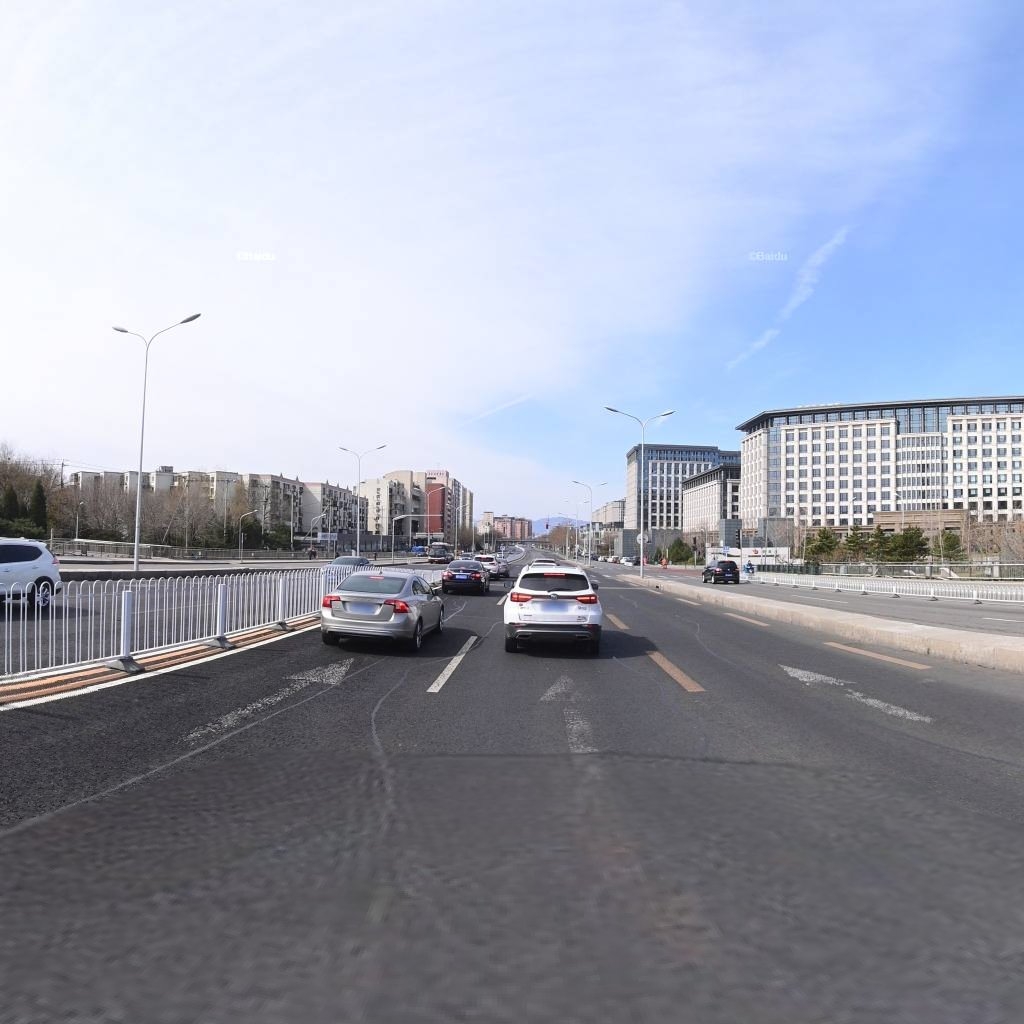
Region: Haidian
Road damage annotations: longitudinal patch, longitudinal patch, longitudinal patch, longitudinal patch, longitudinal patch, longitudinal patch